Question: '$("#third_param").text('&epsilon;')' gives me the following , how do I fix this such that it shows the actual e character
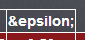
Answer: Use <URL> instead of '.text':
'''
$("#third_param").html('&epsilon;');
'''
'&epsilon;' is an HTML entity, so you have to pass it through the HTML parser.